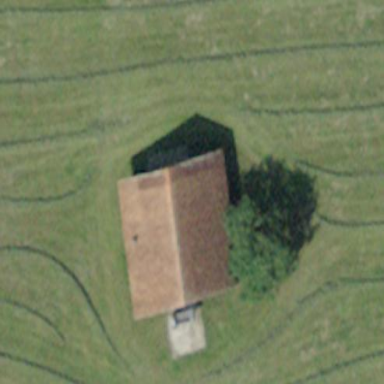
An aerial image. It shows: Rural barn.